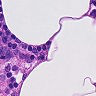
Metastatic tissue present: no